Question: I have a page that loads a KendoUI Window, and everything really seems to work fine for what I am currently doing.
But, one thing I have noticed is that when I grab the widget to resize or drag it, it jumps position about 20px, which is messing up some of the placement constraints I am trying to enforce.
Does anyone else experience this 'jump'? and if so is there someone I can prevent it?

So above is a 2 state image, and all I did here was grab the header to drag, moved a pixel or two to start the drag, and then it jumped another 'x' pixels.
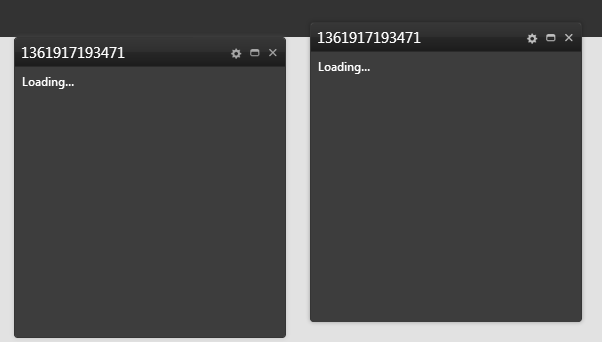
Answer: I have found the answer! Turns out kendoWindow does not approve of the body tag having a border applied, which is a default in basically any of the MVC 4 project templates.
Removing the 'border-top: solid 10px #000' from Site.css fixes the issue.